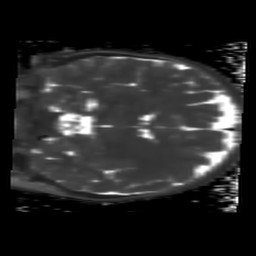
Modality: T2map
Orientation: coronal
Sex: female
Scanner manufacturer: siemens
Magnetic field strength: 3 T
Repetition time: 4 s